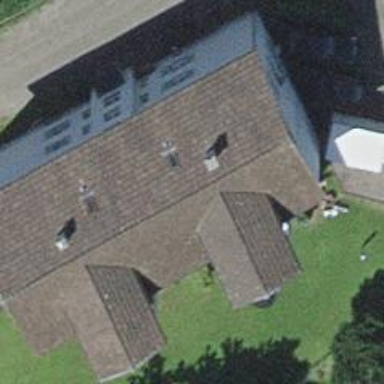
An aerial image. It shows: Building with tile roof.